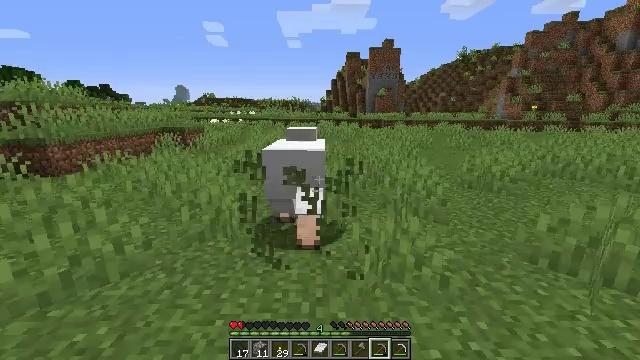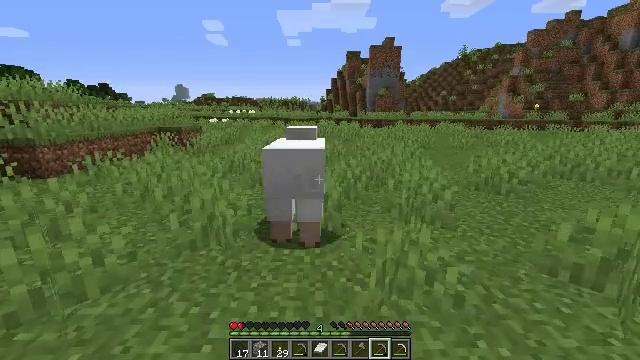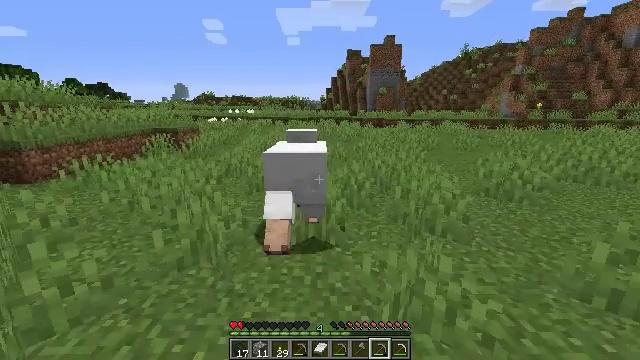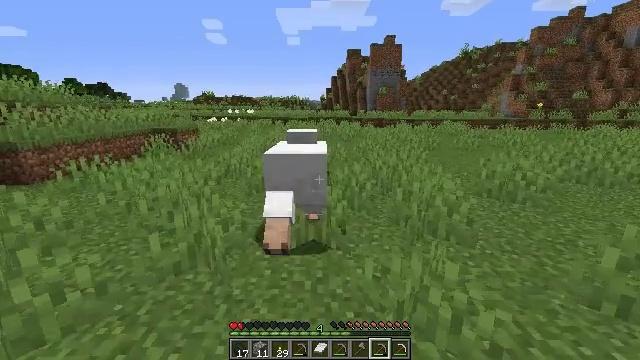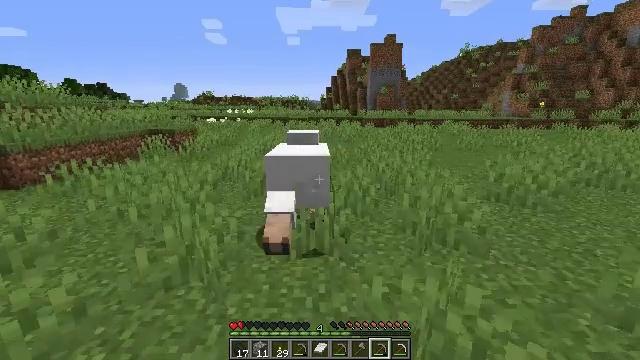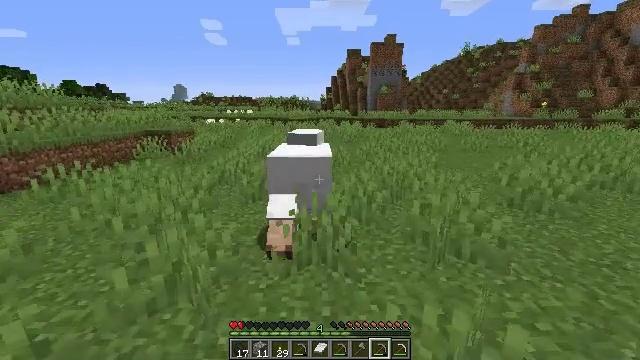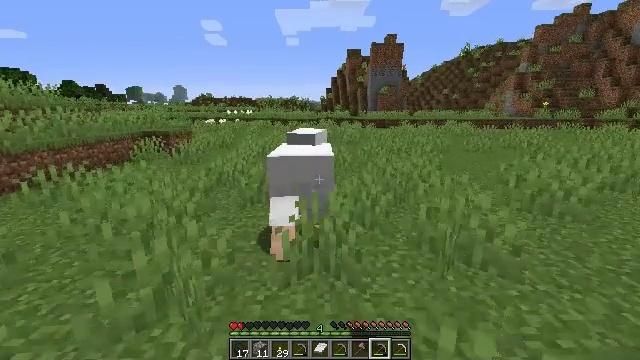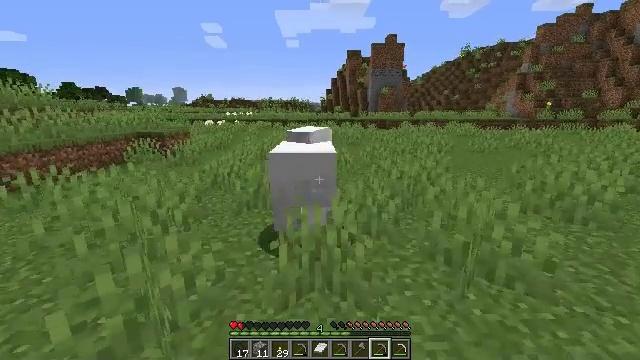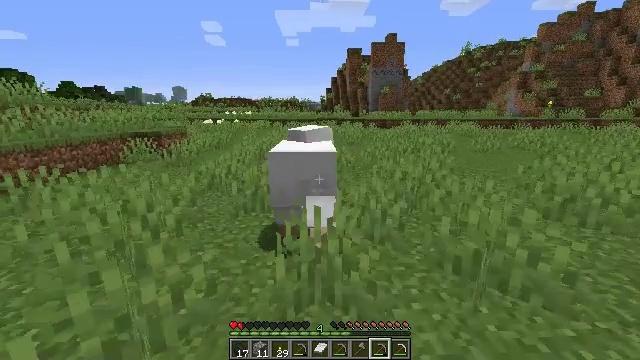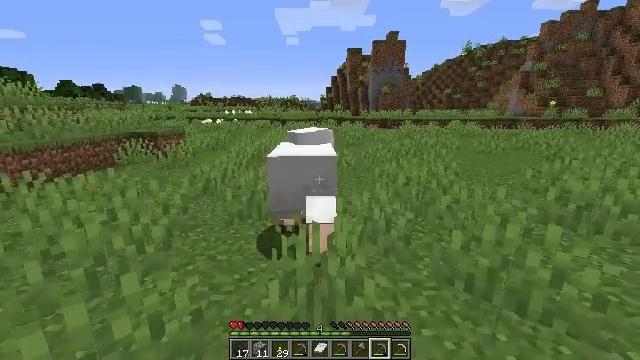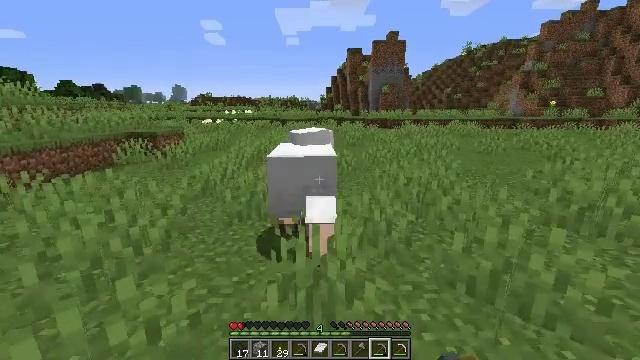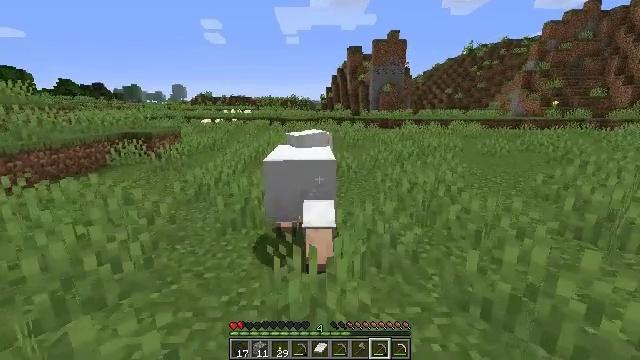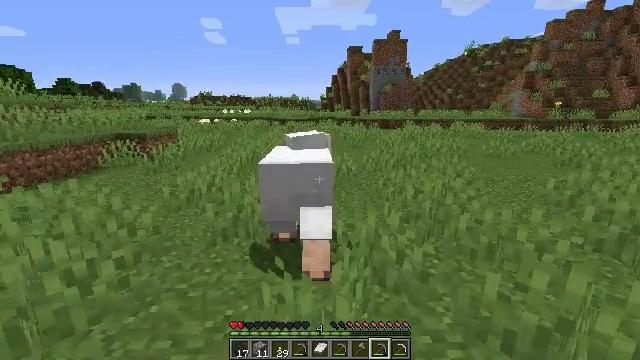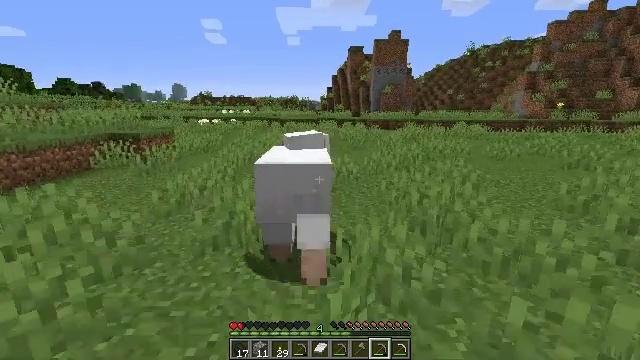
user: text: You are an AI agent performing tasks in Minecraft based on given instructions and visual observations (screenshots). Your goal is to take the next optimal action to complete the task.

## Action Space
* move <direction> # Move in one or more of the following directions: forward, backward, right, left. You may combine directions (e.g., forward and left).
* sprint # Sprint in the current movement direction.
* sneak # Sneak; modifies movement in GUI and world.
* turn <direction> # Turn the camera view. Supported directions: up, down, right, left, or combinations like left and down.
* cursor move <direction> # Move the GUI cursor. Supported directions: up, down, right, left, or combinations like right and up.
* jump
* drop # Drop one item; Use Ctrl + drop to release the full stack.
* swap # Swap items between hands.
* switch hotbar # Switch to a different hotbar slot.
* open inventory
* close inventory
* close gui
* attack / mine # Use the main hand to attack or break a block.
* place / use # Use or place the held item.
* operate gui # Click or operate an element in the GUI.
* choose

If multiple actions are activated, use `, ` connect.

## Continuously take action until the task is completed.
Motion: motion action
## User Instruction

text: Combat the sheep.
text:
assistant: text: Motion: move forward, attack / mine
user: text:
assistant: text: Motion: move forward, attack / mine
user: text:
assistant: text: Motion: move forward, attack / mine
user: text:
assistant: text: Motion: move forward
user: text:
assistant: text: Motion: move forward, attack / mine
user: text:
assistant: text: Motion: move forward, attack / mine
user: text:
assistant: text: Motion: move forward, attack / mine
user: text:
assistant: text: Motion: move forward
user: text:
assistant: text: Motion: move forward, attack / mine
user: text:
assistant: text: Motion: move forward, attack / mine
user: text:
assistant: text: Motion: move forward, attack / mine
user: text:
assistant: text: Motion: move forward, attack / mine
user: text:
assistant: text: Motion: move forward, attack / mine
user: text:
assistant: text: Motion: attack / mine